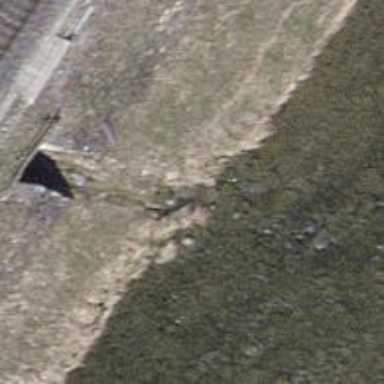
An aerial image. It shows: Culvert tunnel.